Question: This is how i select the file to be deleted from a treeView1:
I make right click on a file in the treeView in the menu options select "Delete"
Then calling the delete method.
'''
private void menuStrip_ItemClicked(object sender, ToolStripItemClickedEventArgs e)
{
if (e.ClickedItem.Text == "Delete")
{
delete(treeView1.SelectedNode.FullPath);
}
}
'''
This is the method to delete the file:
'''
public void delete(string deleteFile)
{
try
{
FtpWebRequest ftpRequest;
FtpWebResponse ftpResponse;
string url = "ftp://" + txtHost.Text + "/" + deleteFile;
url = url.Replace('\', '/');
Uri serverUri = new Uri(url);
ftpRequest = (FtpWebRequest)WebRequest.Create(serverUri);// + "/" + deleteFile);
ftpRequest.Credentials = new NetworkCredential(UserName, Password);
ftpRequest.UseBinary = true;
ftpRequest.UsePassive = true;
ftpRequest.KeepAlive = true;
ftpRequest.Method = WebRequestMethods.Ftp.DeleteFile;
ftpResponse = (FtpWebResponse)ftpRequest.GetResponse();
ftpResponse.Close();
ftpRequest = null;
}
catch (Exception ex) { Console.WriteLine(ex.ToString()); }
return;
}
'''
The path of the file to delete since it's a treeView in the variable deleteFile look like this:
root\B-new-beginning.jpg
So i'm using the replace: url = url.Replace('', '/');
In the end in serverUri i see: <URL>
This is the right format same for uploading a file.
But then i'm getting exception on this line:
'''
ftpResponse = (FtpWebResponse)ftpRequest.GetResponse();
'''
Webexception:
The remote server returned an error: (550) File unavailable (e.g., file not found, no access).
'''
System.Net.WebException was caught
HResult=-<PHONE>
Message=The remote server returned an error: (550) File unavailable (e.g., file not found, no access).
Source=System
StackTrace:
at System.Net.FtpWebRequest.CheckError()
at System.Net.FtpWebRequest.SyncRequestCallback(Object obj)
at System.IO.Stream.Close()
at System.Net.ConnectionPool.Destroy(PooledStream pooledStream)
at System.Net.ConnectionPool.PutConnection(PooledStream pooledStream, Object owningObject, Int32 creationTimeout, Boolean canReuse)
at System.Net.FtpWebRequest.FinishRequestStage(RequestStage stage)
at System.Net.FtpWebRequest.GetResponse()
at FTP_ProgressBar.Form1.delete(String deleteFile) in c:
tp_progressbar\FTP_ProgressBar\Form1.cs:line 665
InnerException:
'''
Line 665 is:
'''
ftpResponse = (FtpWebResponse)ftpRequest.GetResponse();
'''
Maybe something with the Replace is wrong ?
This is a screenshot of my ftp server file manager at ipage.com my host.

'''
System.Net.WebException was caught
HResult=-<PHONE>
Message=The underlying connection was closed: An unexpected error occurred on a receive.
Source=System
StackTrace:
at System.Net.FtpWebRequest.CheckError()
at System.Net.FtpWebRequest.GetResponse()
at FTP_ProgressBar.Form1.delete(String deleteFile) in c:
tp_progressbar\FTP_ProgressBar\Form1.cs:line 656
InnerException:
'''
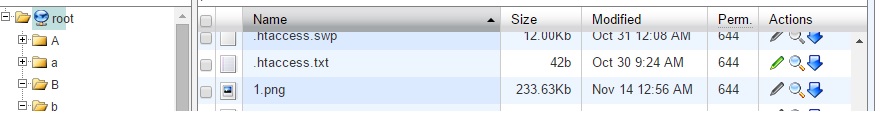
Answer: You may need to change the setting to 'ftpRequest.KeepAlive = false;' currently it is set to 'true'.
You can try to access the actual response message from the server using the '((FtpWebResponse)e.Response).StatusDescription' property to get an insight into the specific error.
'''
try
{
//Your code
}
catch(WebException e)
{
String status = ((FtpWebResponse)e.Response).StatusDescription;
}
'''
And also there could be issue with 'ftpRequest.UseBinary = true;'. I thing this should not be set while deleting a file. Just a thought.
Let me know if that helps.
Updated Code:
'''
private void Delete(string remoteFile) {
string deleteRequest = ftpServer + remoteFile;
FtpWebRequest request = (FtpWebRequest)WebRequest.Create(deleteRequest);
request.Method = WebRequestMethods.Ftp.DeleteFile;
request.Credentials = new NetworkCredential(ftpLoginName, ftpLoginPassword);
request.Proxy = null;
request.UseBinary = false;
request.UsePassive = true;
request.KeepAlive = false;
FtpWebResponse response = (FtpWebResponse)request.GetResponse();
Stream responseStream = response.GetResponseStream();
StreamReader sr = new StreamReader(responseStream);
sr.ReadToEnd();
string StatusCode = response.StatusDescription;
sr.Close();
response.Close();
}
'''